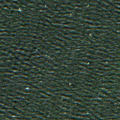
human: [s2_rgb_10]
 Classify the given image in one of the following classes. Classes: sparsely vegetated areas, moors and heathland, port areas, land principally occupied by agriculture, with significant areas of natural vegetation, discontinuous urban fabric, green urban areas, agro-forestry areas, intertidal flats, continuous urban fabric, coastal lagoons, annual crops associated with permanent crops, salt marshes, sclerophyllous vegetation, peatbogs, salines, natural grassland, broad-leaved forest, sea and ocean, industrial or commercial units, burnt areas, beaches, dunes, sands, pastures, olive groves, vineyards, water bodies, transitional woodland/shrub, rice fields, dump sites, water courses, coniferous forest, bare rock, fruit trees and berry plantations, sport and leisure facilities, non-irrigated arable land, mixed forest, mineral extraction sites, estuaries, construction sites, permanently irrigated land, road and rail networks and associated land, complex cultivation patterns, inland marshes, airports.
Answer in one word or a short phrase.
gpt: sea and ocean